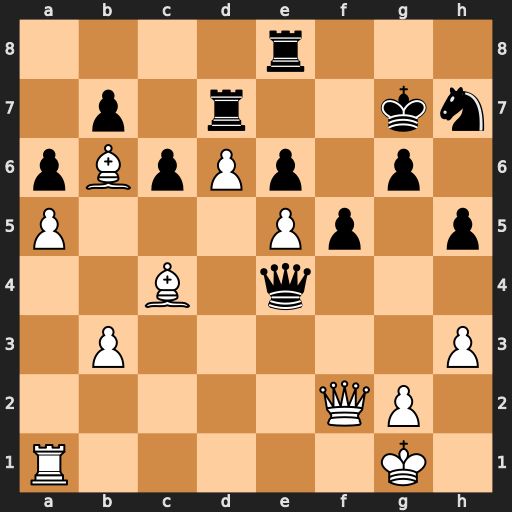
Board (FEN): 4r3/1p1r2kn/pBpPp1p1/P3Pp1p/2B1q3/1P5P/5QP1/R5K1
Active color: w
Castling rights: -
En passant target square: -
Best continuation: Re1 Qxc4 bxc4